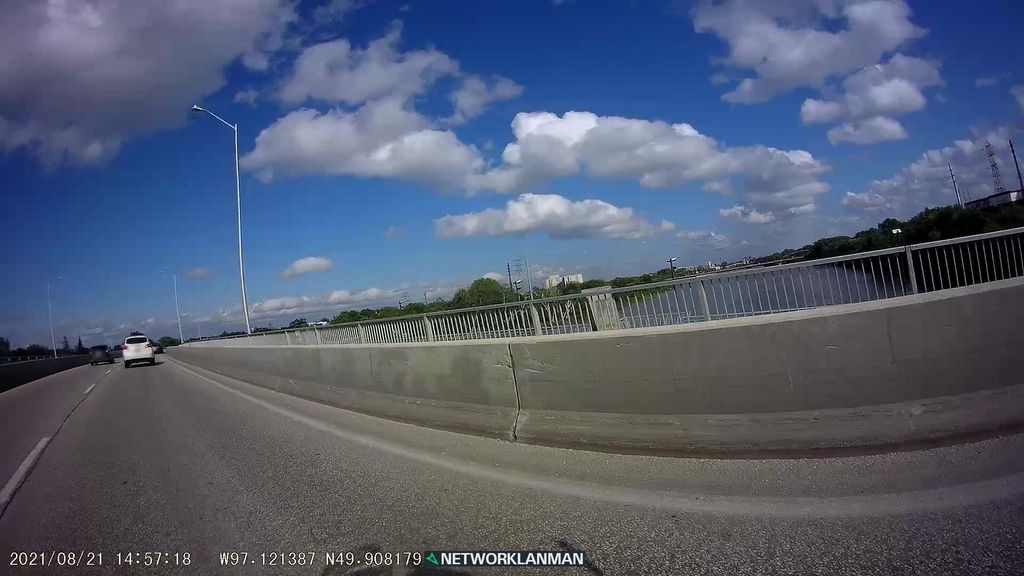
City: winnipeg